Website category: sports
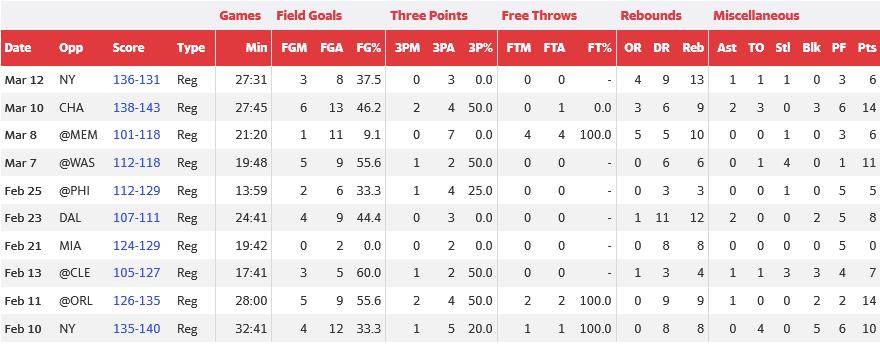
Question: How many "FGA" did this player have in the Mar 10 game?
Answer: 13

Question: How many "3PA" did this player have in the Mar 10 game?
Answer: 4

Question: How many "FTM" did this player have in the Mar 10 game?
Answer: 0

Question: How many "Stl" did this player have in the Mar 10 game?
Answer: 0

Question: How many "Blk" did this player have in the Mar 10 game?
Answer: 3

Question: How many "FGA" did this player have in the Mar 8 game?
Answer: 11

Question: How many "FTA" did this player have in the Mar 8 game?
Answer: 4

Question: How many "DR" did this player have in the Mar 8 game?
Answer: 5

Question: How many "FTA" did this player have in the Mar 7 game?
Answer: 0

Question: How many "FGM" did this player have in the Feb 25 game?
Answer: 2

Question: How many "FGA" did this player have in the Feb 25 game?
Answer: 6

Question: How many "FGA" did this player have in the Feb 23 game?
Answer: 9

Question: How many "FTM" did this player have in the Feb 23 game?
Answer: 0

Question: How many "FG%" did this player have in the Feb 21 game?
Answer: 0.0

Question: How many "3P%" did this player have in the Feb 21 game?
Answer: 0.0

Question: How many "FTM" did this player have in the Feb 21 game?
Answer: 0

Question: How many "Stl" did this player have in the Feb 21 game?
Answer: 0

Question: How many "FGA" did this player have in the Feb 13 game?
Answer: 5

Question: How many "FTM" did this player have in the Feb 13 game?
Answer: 0

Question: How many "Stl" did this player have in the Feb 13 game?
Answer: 3

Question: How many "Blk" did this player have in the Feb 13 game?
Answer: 3

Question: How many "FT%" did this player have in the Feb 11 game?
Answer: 100.0

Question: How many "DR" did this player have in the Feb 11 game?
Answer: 9

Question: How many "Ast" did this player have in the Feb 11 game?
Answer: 1

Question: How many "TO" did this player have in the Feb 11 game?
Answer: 0

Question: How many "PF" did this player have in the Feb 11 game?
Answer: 2

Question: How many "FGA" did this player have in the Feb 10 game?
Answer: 12

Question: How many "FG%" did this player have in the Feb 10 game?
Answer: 33.3

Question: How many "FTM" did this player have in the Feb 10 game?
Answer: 1

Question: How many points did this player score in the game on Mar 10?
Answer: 14

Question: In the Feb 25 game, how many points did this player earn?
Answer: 5

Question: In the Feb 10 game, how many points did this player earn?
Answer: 10

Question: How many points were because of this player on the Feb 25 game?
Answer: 5

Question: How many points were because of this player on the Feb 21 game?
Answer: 0